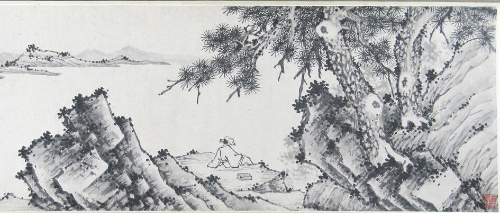
Title: 明   （倣）沈周     怡松圖     卷|Enjoying the Pines
Artist: Shen Zhou
Artist bio: Chinese, 1427–1509
Object type: Handscroll
Classification: Paintings
Medium: Handscroll; ink on gold-flecked paper
Culture: China
Period: Ming dynasty (1368–1644)
Dimensions: Image: 12 3/4 x 57 in. (32.4 x 144.8 cm)
Overall with mounting: 13 3/16 x 252 15/16 in. (33.5 x 642.5 cm)
Department: Asian Art
Credit line: Bequest of John M. Crawford Jr., 1988
Accession year: 1989
Repository: Metropolitan Museum of Art, New York, NY
Tags: Landscapes|Men